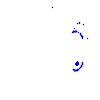
Particle: kaon